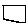
Label: square